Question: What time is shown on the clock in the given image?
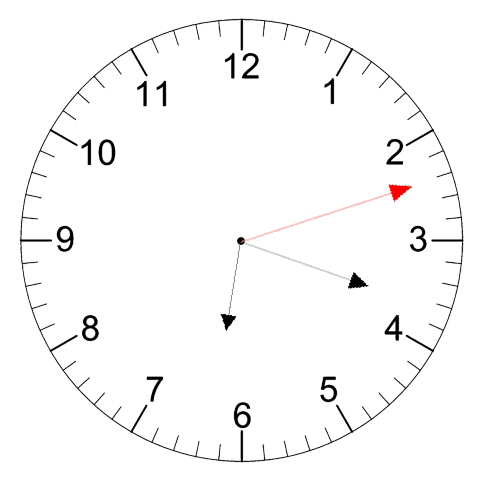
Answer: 06:18:12